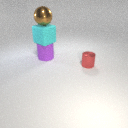
large cyan rubber cube below large brown metal sphere